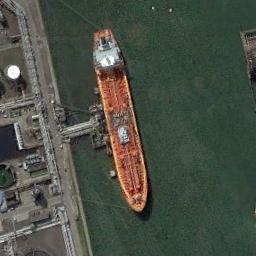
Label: ship